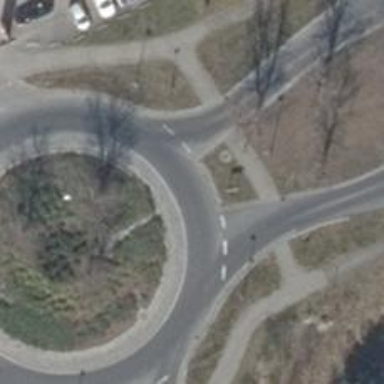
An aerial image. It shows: Tertiary road made of asphalt leading to roundabout junction.